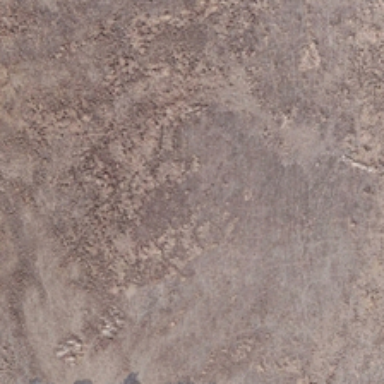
It is a large piece of bareland .